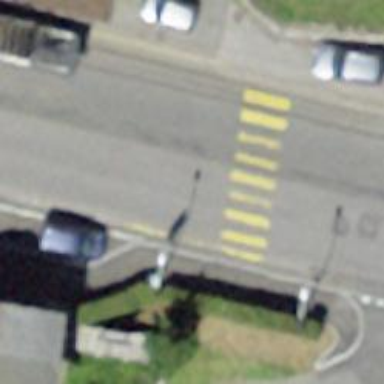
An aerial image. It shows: Marked road crossing.